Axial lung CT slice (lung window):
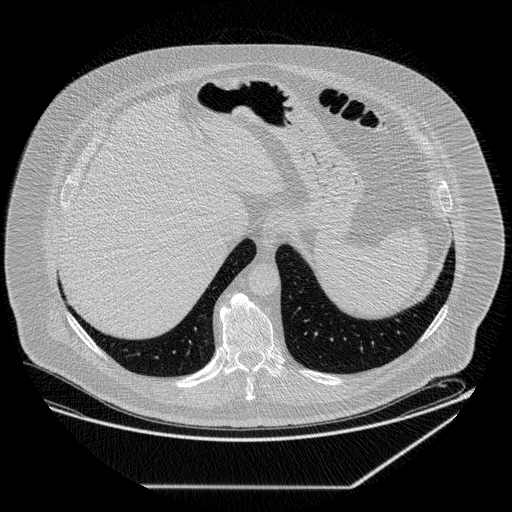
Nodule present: no